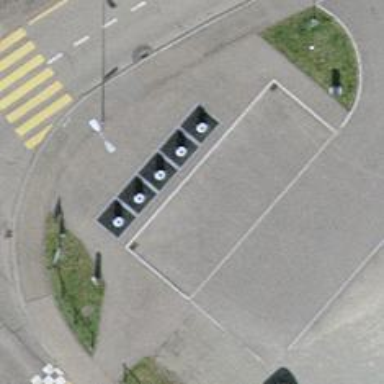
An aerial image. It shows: Recycling container at amenity designated for recycling.